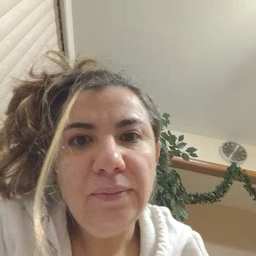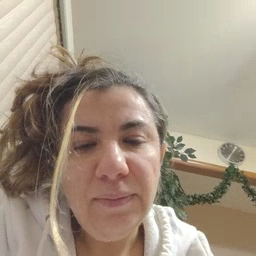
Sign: stuck